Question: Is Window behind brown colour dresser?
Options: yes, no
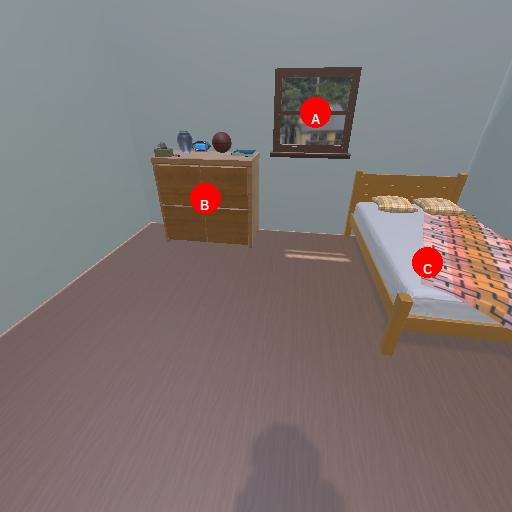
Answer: yes